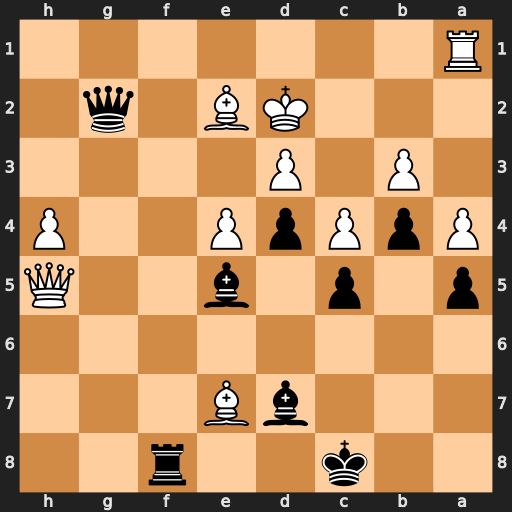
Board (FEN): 2k2r2/3bB3/8/p1p1b2Q/PpPpP2P/1P1P4/3KB1q1/R7
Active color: b
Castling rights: -
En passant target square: -
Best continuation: Rf2 Re1 Bf4+ Kc2 Bg4 Qe8+ Kb7